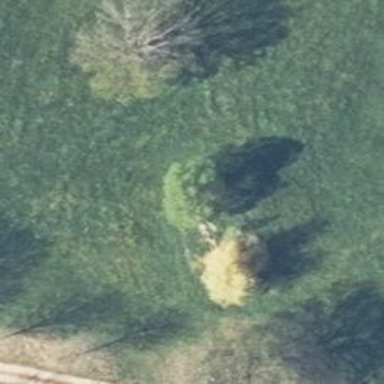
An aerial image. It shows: Deciduous tree with broadleaved leaves.